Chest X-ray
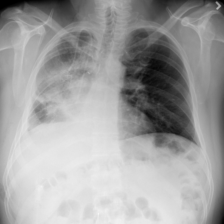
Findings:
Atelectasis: negative
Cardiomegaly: negative
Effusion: positive
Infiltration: positive
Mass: negative
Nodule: negative
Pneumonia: positive
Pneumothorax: negative
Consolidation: negative
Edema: negative
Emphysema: negative
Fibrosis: negative
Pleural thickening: negative
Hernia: negative